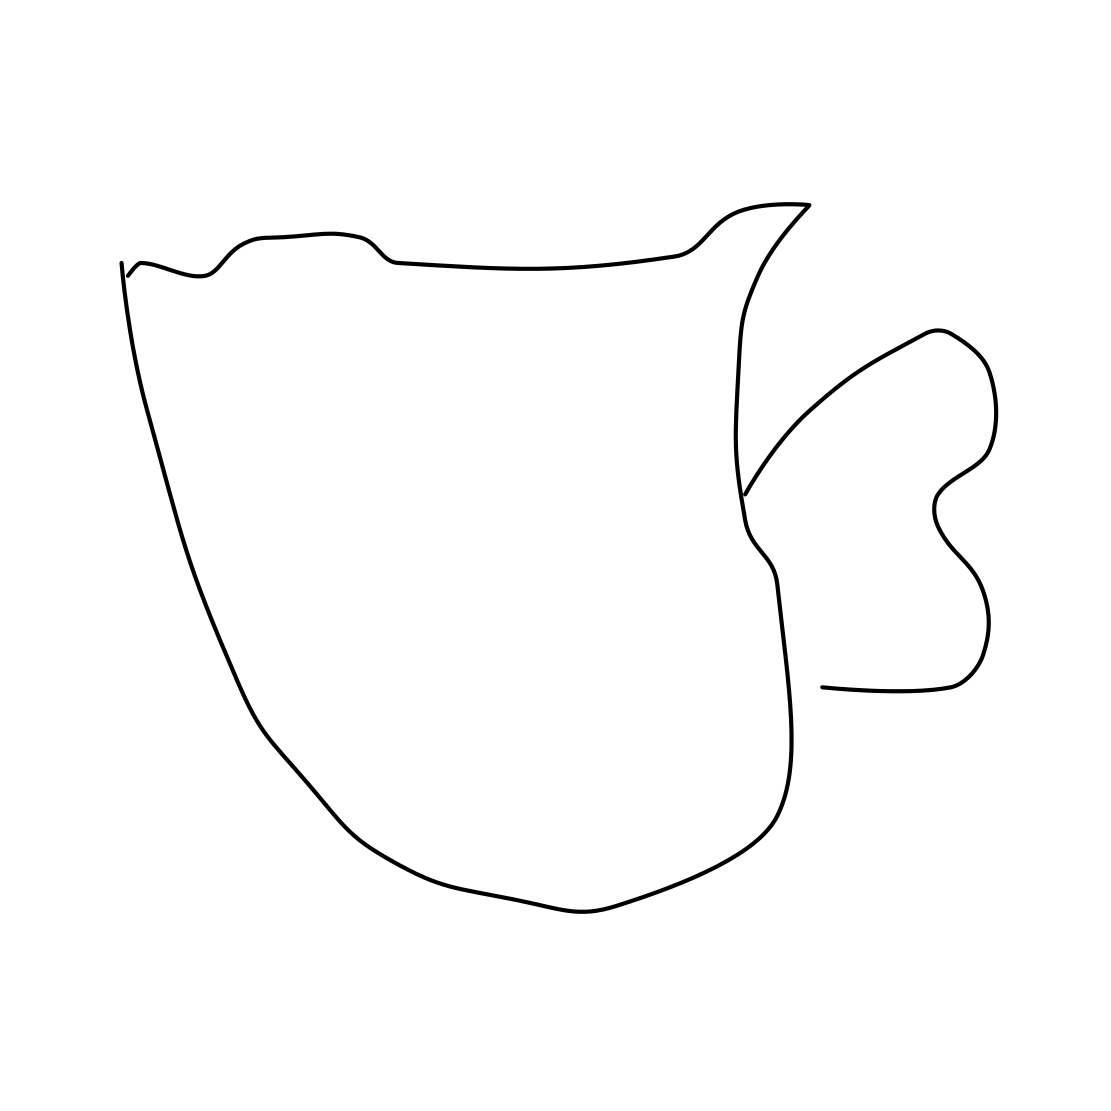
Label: beer-mug